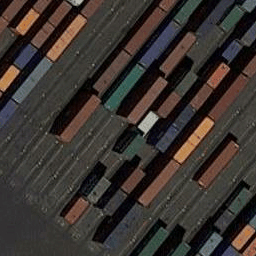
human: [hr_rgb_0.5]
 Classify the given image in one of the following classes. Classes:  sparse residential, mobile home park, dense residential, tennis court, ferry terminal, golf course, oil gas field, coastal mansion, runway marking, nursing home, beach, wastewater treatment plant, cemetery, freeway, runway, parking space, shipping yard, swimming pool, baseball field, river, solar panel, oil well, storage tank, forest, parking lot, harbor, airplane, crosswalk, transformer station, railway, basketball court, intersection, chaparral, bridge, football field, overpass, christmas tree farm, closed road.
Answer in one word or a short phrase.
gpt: shipping yard